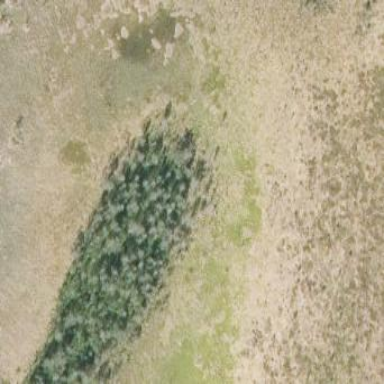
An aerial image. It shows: Woodland with needle-leaved trees.